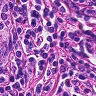
Metastatic tissue present: no